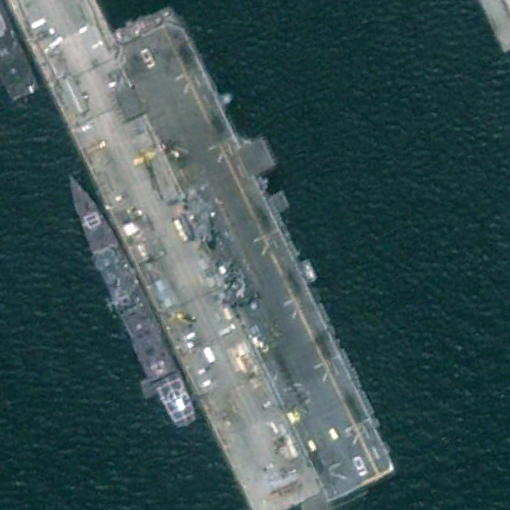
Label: assault